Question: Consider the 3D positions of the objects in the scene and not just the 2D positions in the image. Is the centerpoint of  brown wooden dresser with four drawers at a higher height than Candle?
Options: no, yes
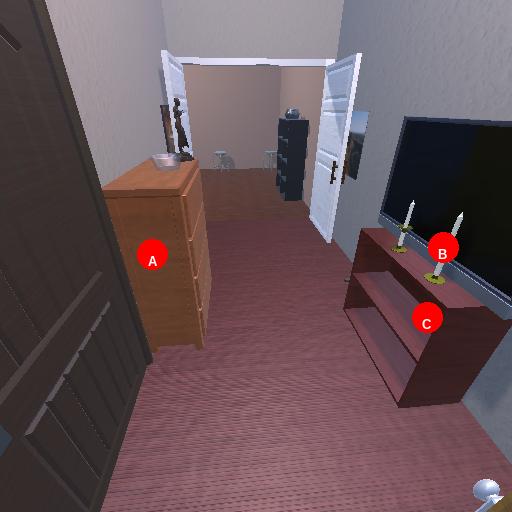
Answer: no